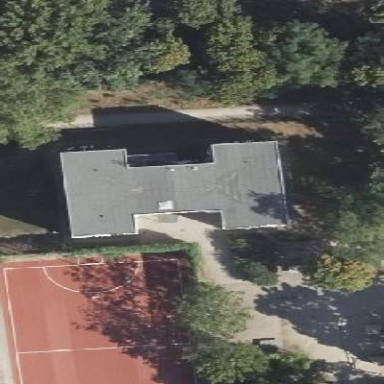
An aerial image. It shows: School building.